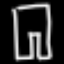
Label: pants